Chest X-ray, AP view. Patient: 9 years old, sex M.
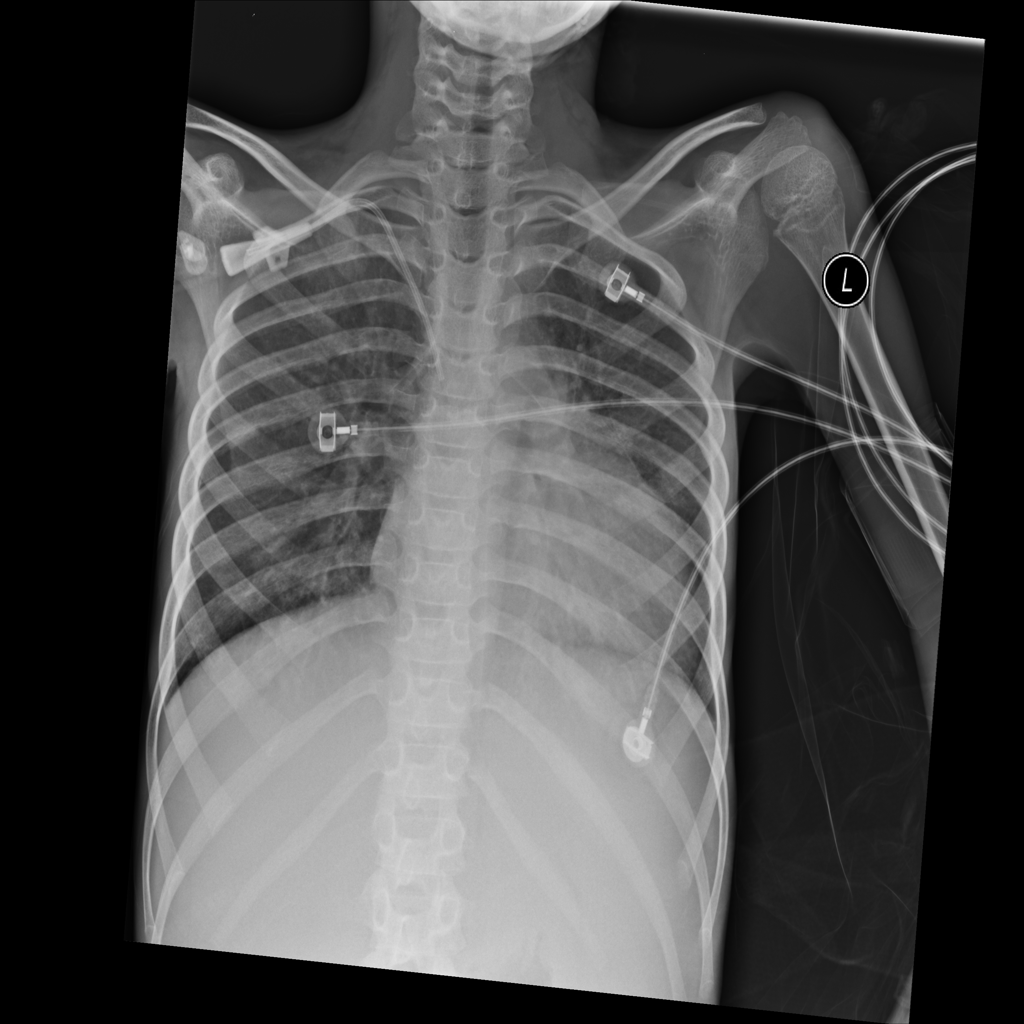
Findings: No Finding